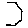
Label: hexagon